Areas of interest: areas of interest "Shenxianshan Cemetery"
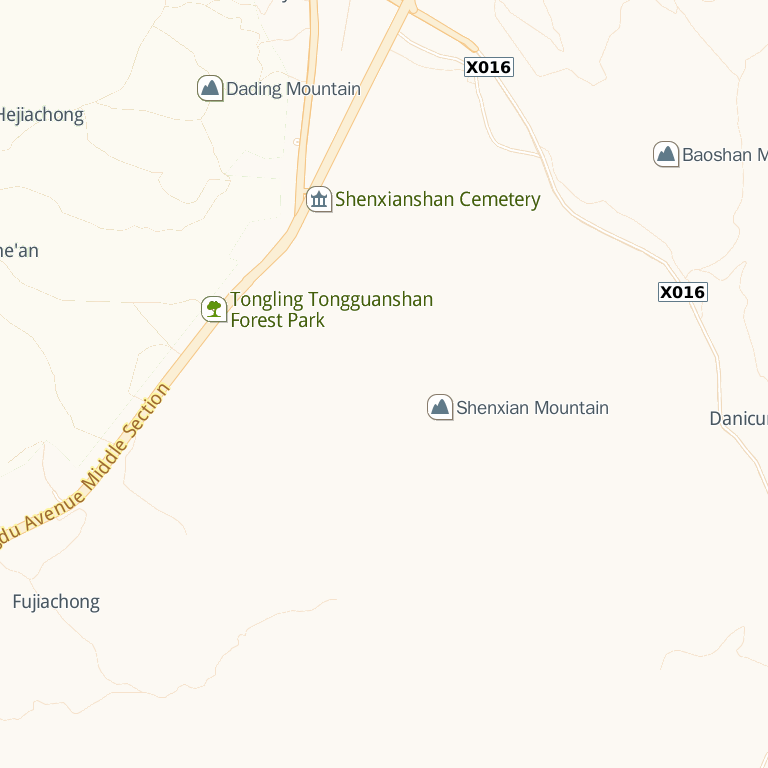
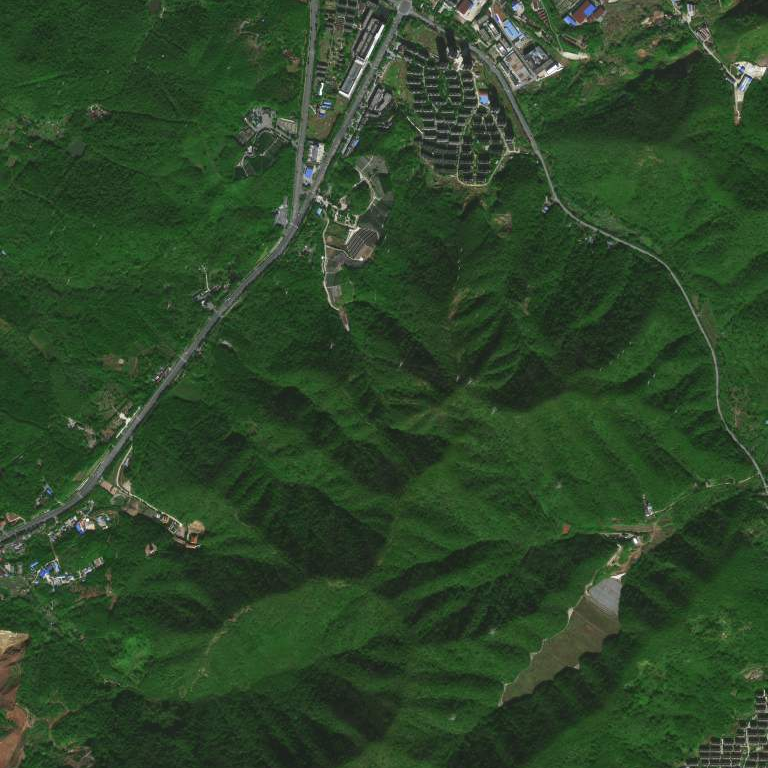